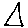
Label: triangle